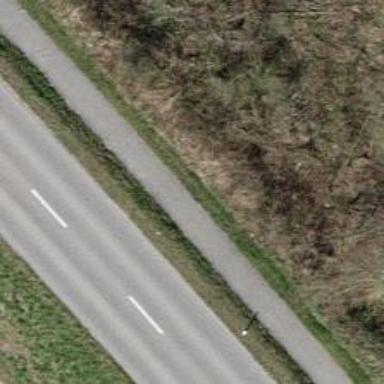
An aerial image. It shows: Cycleway.